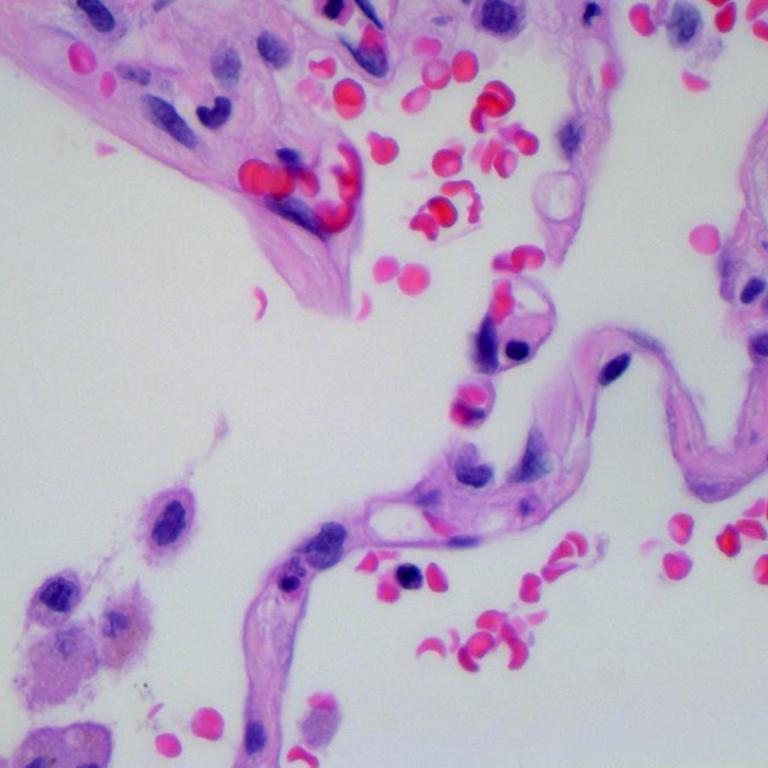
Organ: lung
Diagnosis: benign